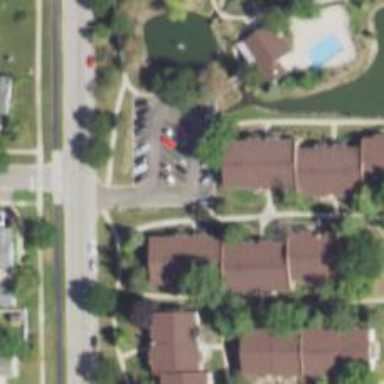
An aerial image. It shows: Residential road.